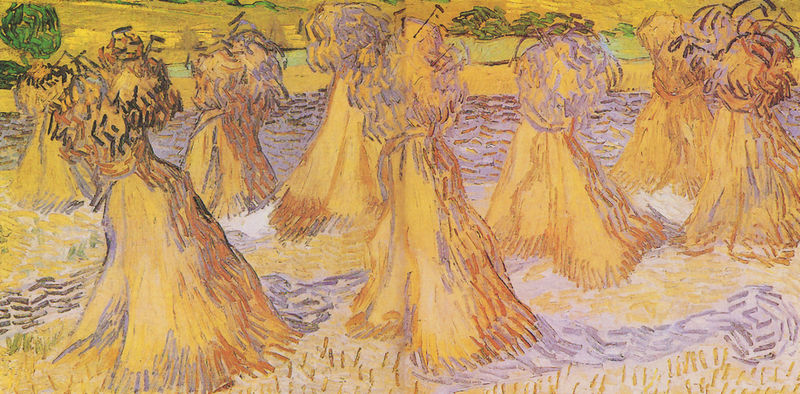
Titel: Feld mit Korngarben
Künstler: Vincent van Gogh
Standort: Dallas
Institution: Dallas Museum of Art
Schlagwörter: baum, blau, gemälde, himmel, schatten, wasser, weiß, bäume, gelb, grün, impressionismus, landschaft, braun, frankreich, frau, licht, orange, stroh, gras, wiese, expressionismus, holland, öl, feld, felder, halme, weide, gebüsch, sonne, boden, land, futter, gold, sommer, moderne, pointilismus, acker, bündel, ernte, garben, getreide, heiß, heu, weizen, farben, farbe, lila, violett, herbst, van gogh, duktus, monet, striche, abstraktion, kornfeld, gogh, türme, heuhaufen, wirbel, quer, wirr, pinselstrich, vincent van gogh, expressiv, gebunden, gerste, landwirtschaft, golden, ähren, bau, vincent, postimpressionismus, heuballen, strohballen, heugarben, rechen, mähen, sensen, gaben, erntezeit, ballen, stoppel, roggen, strohaufen, garün, getreidegarben, vinvent van, haarlem, heubündel, kornfelder, expresionissmus, e, 1900, ite, vater der moderne, laúb, pointilisme, strohgarben, sommerfeld, strohgaben